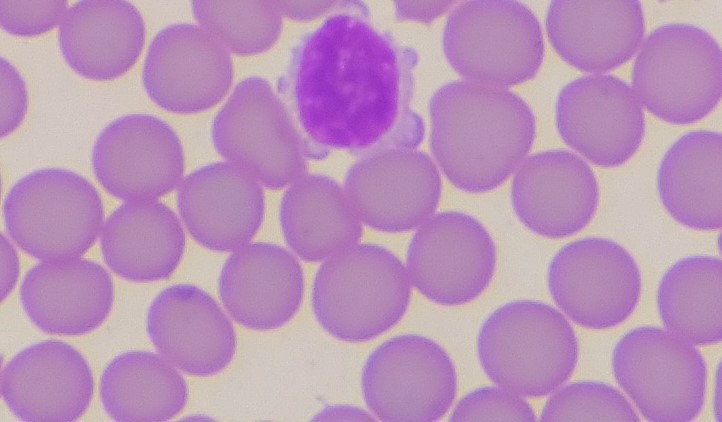
White blood cell type: Lymphocyte